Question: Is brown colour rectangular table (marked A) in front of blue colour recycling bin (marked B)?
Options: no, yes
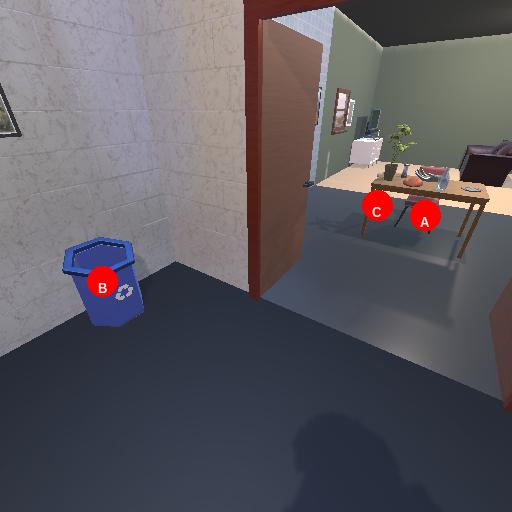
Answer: no